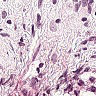
Metastatic tissue present: no